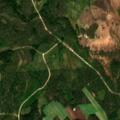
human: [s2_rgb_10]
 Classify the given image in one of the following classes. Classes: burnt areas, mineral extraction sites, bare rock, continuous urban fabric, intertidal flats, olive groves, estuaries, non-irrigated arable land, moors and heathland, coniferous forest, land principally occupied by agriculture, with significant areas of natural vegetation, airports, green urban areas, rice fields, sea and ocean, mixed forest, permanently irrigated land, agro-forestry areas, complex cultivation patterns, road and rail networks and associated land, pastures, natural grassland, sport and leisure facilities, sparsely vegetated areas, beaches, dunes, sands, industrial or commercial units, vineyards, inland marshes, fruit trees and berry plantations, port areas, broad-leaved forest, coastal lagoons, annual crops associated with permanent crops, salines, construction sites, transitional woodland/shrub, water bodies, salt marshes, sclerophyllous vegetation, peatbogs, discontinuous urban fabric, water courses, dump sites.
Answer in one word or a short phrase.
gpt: land principally occupied by agriculture, with significant areas of natural vegetation, coniferous forest, mixed forest, peatbogs